Question: I'm trying to create a popup like this
A user presses a button and a selection of options appear, which I call a popup.
In the meantime the background goes black transparant.
I've spend the last few hours online trying to find a good example of how to achieve this, but without luck.
Oh yeah, I would like to use alloy to define the popup.
Thanks in advance for your help!
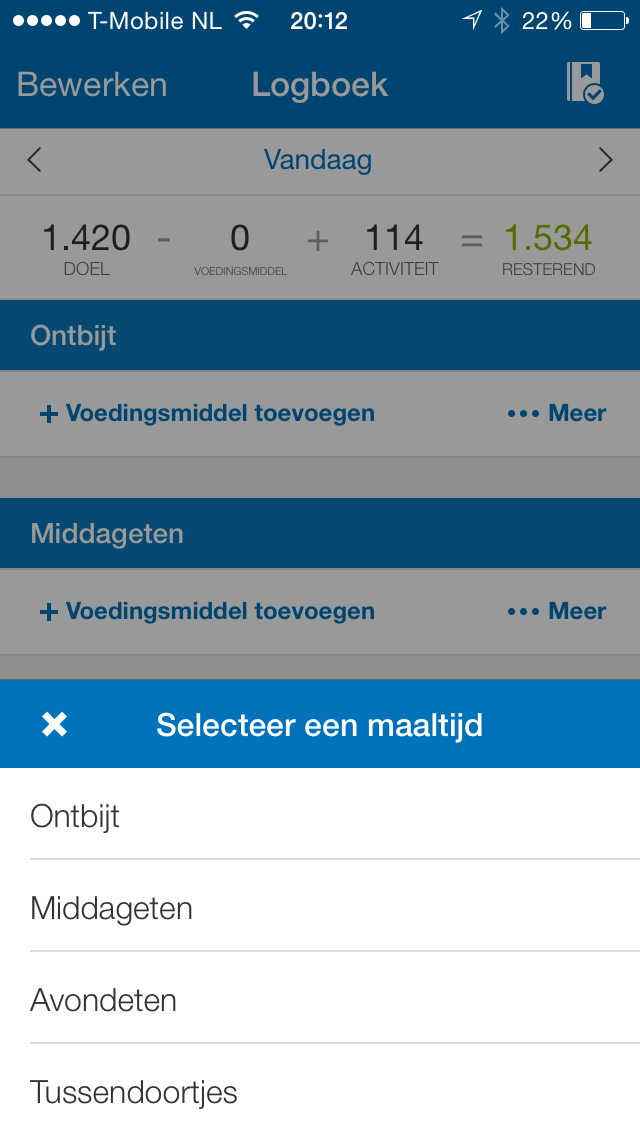
Answer: hey @falcko this is an example of how to create popup window
hope this help
'''
logout_view.addEventListener("click",function(){
var t = Titanium.UI.create2DMatrix();
t = t.scale(0);
var w = Titanium.UI.createWindow({
height:Ti.UI.FILL,
width:Ti.UI.FILL,
transform:t,
backgroundColor:"transparent",
// opacity:0.5
});
var v = Titanium.UI.createView({
backgroundColor:'white',
// height:"240dp",
//width:"293dp",
height:Ti.UI.FILL,
width:Ti.UI.FILL,
backgroundColor:"black",
opacity:0.7
});
var popup=Ti.UI.createView({
height:"240dp",
width:"293dp",
backgroundColor:"white",
});
var plz=Ti.UI.createLabel({
text:"Please specify the reason for reporting",
top:"21dp",
width:Ti.UI.FILL,
textAlign:"center",
font : {
fontFamily : customfont,
fontSize : "16dp"
},
color:"#454545",
});
var check1=Ti.UI.createView({
width:Ti.UI.SIZE,
height:Ti.UI.SIZE,
left:"16dp",
top:"55dp"
});
var checkbox1=Ti.UI.createView({
width:"8dp",
height:"8dp",
borderRadius:"4dp",
borderColor:"#CBCBCB",
borderWidth:"0.5dp",
left:"0dpdp",
selected:1
});
var serious=Ti.UI.createLabel({
left:"20dp",
text:"User wasn't serious",
font : {
fontFamily : customfont2,
fontSize : "15dp"
},
//top:"53dp",
color:"#666666"
});
check1.add(serious);
check1.add(checkbox1);
popup.add(check1);
var check2=Ti.UI.createView({
width:Ti.UI.SIZE,
height:Ti.UI.SIZE,
left:"16dp",
top:"79dp"
});
var checkbox2=Ti.UI.createView({
width:"8dp",
height:"8dp",
borderRadius:"4dp",
borderColor:"#CBCBCB",
borderWidth:"0.5dp",
left:"0dp",
selected:0
});
var rude=Ti.UI.createLabel({
left:"20dp",
text:"User was rude and abusive",
font : {
fontFamily : customfont2,
fontSize : "15dp"
},
//top:"76dp",
color:"#666666"
});
check2.add(rude);
check2.add(checkbox2);
popup.add(check2);
var checkbox3=Ti.UI.createView({
width:"8dp",
height:"8dp",
borderRadius:"4dp",
borderColor:"#CBCBCB",
borderWidth:"0.5dp",
left:"16dp",
top:"102dp",
selected:0
});
var foul=Ti.UI.createLabel({
left:"36dp",
text:"User used foul language",
font : {
fontFamily : customfont2,
fontSize : "15dp"
},
top:"100dp",
color:"#666666"
});
popup.add(foul);
popup.add(checkbox3);
var checkbox4=Ti.UI.createView({
width:"8dp",
height:"8dp",
borderRadius:"4dp",
borderColor:"#CBCBCB",
left:"16dp",
borderWidth:"0.5dp",
top:"126dp",
selected:0
});
var other=Ti.UI.createLabel({
left:"36dp",
text:"Other",
font : {
fontFamily : customfont2,
fontSize : "15dp"
},
top:"123dp",
color:"#666666"
});
popup.add(other);
popup.add(checkbox4);
checkbox1.addEventListener("click",function(){
if(checkbox1.selected==0){
checkbox1.setBackgroundColor(o_color);
checkbox1.selected=1;
checkbox2.setBackgroundColor("white");
checkbox2.selected=0;
checkbox3.setBackgroundColor("white");
checkbox3.selected=0;
checkbox4.setBackgroundColor("white");
checkbox4.selected=0;
}
});
checkbox2.addEventListener("click",function(){
if(checkbox2.selected==0){
checkbox1.setBackgroundColor("white");
checkbox1.selected=0;
checkbox2.setBackgroundColor(o_color);
checkbox2.selected=1;
checkbox3.setBackgroundColor("white");
checkbox3.selected=0;
checkbox4.setBackgroundColor("white");
checkbox4.selected=0;
}
});
checkbox3.addEventListener("click",function(){
if(checkbox3.selected==0){
checkbox1.setBackgroundColor("white");
checkbox1.selected=0;
checkbox3.setBackgroundColor(o_color);
checkbox3.selected=1;
checkbox2.setBackgroundColor("white");
checkbox2.selected=0;
checkbox4.setBackgroundColor("white");
checkbox4.selected=0;
}
});
checkbox4.addEventListener("click",function(){
if(checkbox4.selected==0){
checkbox1.setBackgroundColor("white");
checkbox1.selected=0;
checkbox4.setBackgroundColor(o_color);
checkbox4.selected=1;
checkbox2.setBackgroundColor("white");
checkbox2.selected=0;
checkbox3.setBackgroundColor("white");
checkbox3.selected=0;
}
});
popup.add(plz);
var other_view=Ti.UI.createView({
top:"154dp",
left:"15dp",
right:"15dp",
height:"30dp",
borderWidth:1,
borderColor:"#C9C9C9"
});
var send=Ti.UI.createButton({
title:"Send",
height:"33dp",
top:"197dp",
color:"white",
width:"102dp",
backgroundColor:o_color,
font : {
fontFamily : customfont,
fontSize : "13dp"
},
});
popup.add(send);
popup.add(other_view);
// create first transform to go beyond normal size
var t1 = Titanium.UI.create2DMatrix();
t1 = t1.scale(1.1);
var a = Titanium.UI.createAnimation();
a.transform = t1;
a.duration = 200;
// when this animation completes, scale to normal size
a.addEventListener('complete', function()
{
Titanium.API.info('here in complete');
var t2 = Titanium.UI.create2DMatrix();
t2 = t2.scale(1.0);
w.animate({transform:t2, duration:200});
});
v.addEventListener('click', function()
{
var t3 = Titanium.UI.create2DMatrix();
t3 = t3.scale(0);
w.close();
});
w.add(v);
w.add(popup);
w.open(a);
}
);
'''